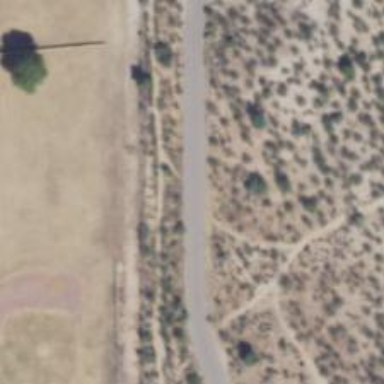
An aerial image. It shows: Path.